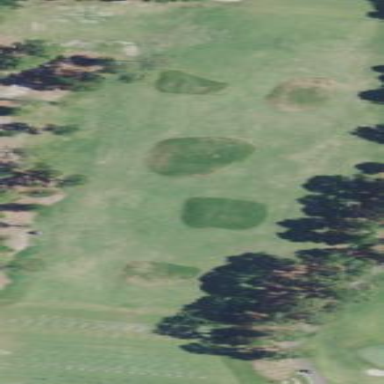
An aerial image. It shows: Grassy area designated for driving range golf.